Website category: jobs
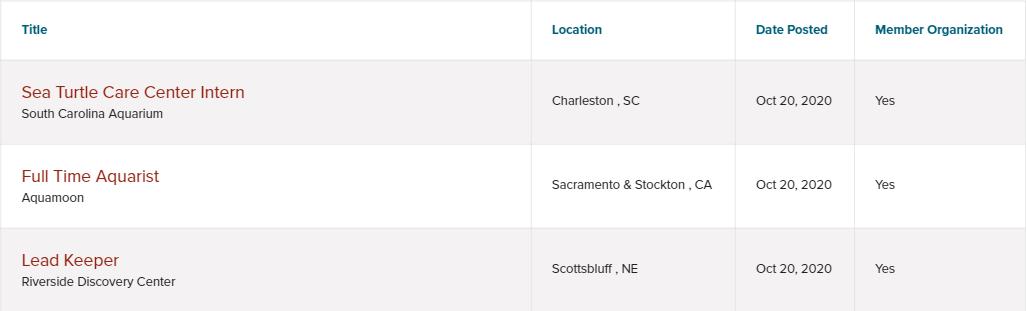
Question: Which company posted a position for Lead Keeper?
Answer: Riverside Discovery Center

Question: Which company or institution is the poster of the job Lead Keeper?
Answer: Riverside Discovery Center

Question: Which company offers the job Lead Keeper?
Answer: Riverside Discovery Center

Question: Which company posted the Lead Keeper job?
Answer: Riverside Discovery Center

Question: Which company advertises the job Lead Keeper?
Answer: Riverside Discovery Center

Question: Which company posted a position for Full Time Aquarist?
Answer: Aquamoon

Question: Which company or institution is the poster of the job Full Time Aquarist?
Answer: Aquamoon

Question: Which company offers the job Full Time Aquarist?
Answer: Aquamoon

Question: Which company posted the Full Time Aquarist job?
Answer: Aquamoon

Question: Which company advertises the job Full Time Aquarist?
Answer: Aquamoon

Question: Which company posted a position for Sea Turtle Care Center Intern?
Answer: South Carolina Aquarium

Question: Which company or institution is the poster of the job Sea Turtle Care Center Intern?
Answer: South Carolina Aquarium

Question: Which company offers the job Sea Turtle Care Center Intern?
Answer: South Carolina Aquarium

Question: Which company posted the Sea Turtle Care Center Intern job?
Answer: South Carolina Aquarium

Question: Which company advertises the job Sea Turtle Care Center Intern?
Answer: South Carolina Aquarium

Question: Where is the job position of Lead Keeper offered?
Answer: Scottsbluff , NE

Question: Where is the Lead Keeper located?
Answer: Scottsbluff , NE

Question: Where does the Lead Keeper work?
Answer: Scottsbluff , NE

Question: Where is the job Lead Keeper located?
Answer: Scottsbluff , NE

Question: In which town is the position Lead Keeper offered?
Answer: Scottsbluff , NE

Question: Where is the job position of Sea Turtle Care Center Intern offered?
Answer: Charleston , SC

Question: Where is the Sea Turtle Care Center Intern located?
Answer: Charleston , SC

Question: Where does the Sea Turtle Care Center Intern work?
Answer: Charleston , SC

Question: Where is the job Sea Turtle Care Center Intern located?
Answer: Charleston , SC

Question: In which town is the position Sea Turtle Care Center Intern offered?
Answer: Charleston , SC

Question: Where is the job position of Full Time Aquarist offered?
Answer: Sacramento & Stockton , CA

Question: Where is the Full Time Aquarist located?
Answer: Sacramento & Stockton , CA

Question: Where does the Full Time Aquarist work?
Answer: Sacramento & Stockton , CA

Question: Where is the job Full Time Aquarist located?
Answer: Sacramento & Stockton , CA

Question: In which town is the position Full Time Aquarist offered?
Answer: Sacramento & Stockton , CA

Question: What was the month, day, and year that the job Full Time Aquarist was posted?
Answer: Oct 20, 2020

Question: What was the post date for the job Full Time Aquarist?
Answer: Oct 20, 2020

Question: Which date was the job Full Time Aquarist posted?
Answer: Oct 20, 2020

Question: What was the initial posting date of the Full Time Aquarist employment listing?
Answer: Oct 20, 2020

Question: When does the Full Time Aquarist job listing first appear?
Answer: Oct 20, 2020

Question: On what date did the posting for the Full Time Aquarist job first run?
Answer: Oct 20, 2020

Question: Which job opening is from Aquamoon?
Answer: Full Time Aquarist

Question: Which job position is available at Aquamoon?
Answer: Full Time Aquarist

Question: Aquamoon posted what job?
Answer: Full Time Aquarist

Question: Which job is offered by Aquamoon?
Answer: Full Time Aquarist

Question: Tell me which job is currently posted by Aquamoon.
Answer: Full Time Aquarist

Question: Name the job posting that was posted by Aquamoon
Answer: Full Time Aquarist

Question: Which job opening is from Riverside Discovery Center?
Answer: Lead Keeper

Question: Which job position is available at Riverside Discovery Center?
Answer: Lead Keeper

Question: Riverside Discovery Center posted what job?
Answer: Lead Keeper

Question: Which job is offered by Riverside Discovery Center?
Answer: Lead Keeper

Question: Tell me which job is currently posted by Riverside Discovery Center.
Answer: Lead Keeper

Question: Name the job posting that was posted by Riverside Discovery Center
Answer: Lead Keeper

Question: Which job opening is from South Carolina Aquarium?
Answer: Sea Turtle Care Center Intern

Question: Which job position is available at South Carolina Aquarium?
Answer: Sea Turtle Care Center Intern

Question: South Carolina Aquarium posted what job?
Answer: Sea Turtle Care Center Intern

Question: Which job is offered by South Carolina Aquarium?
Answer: Sea Turtle Care Center Intern

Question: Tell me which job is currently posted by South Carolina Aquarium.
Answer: Sea Turtle Care Center Intern

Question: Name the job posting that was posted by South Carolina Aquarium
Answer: Sea Turtle Care Center Intern

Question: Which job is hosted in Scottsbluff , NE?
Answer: Lead Keeper

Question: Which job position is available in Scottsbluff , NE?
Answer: Lead Keeper

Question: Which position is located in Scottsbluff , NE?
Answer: Lead Keeper

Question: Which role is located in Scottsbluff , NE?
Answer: Lead Keeper

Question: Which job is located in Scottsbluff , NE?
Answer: Lead Keeper

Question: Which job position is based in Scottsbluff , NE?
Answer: Lead Keeper

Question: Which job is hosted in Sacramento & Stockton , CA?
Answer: Full Time Aquarist

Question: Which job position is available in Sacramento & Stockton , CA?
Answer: Full Time Aquarist

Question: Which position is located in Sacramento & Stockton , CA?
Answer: Full Time Aquarist

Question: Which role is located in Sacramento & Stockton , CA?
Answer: Full Time Aquarist